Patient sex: M
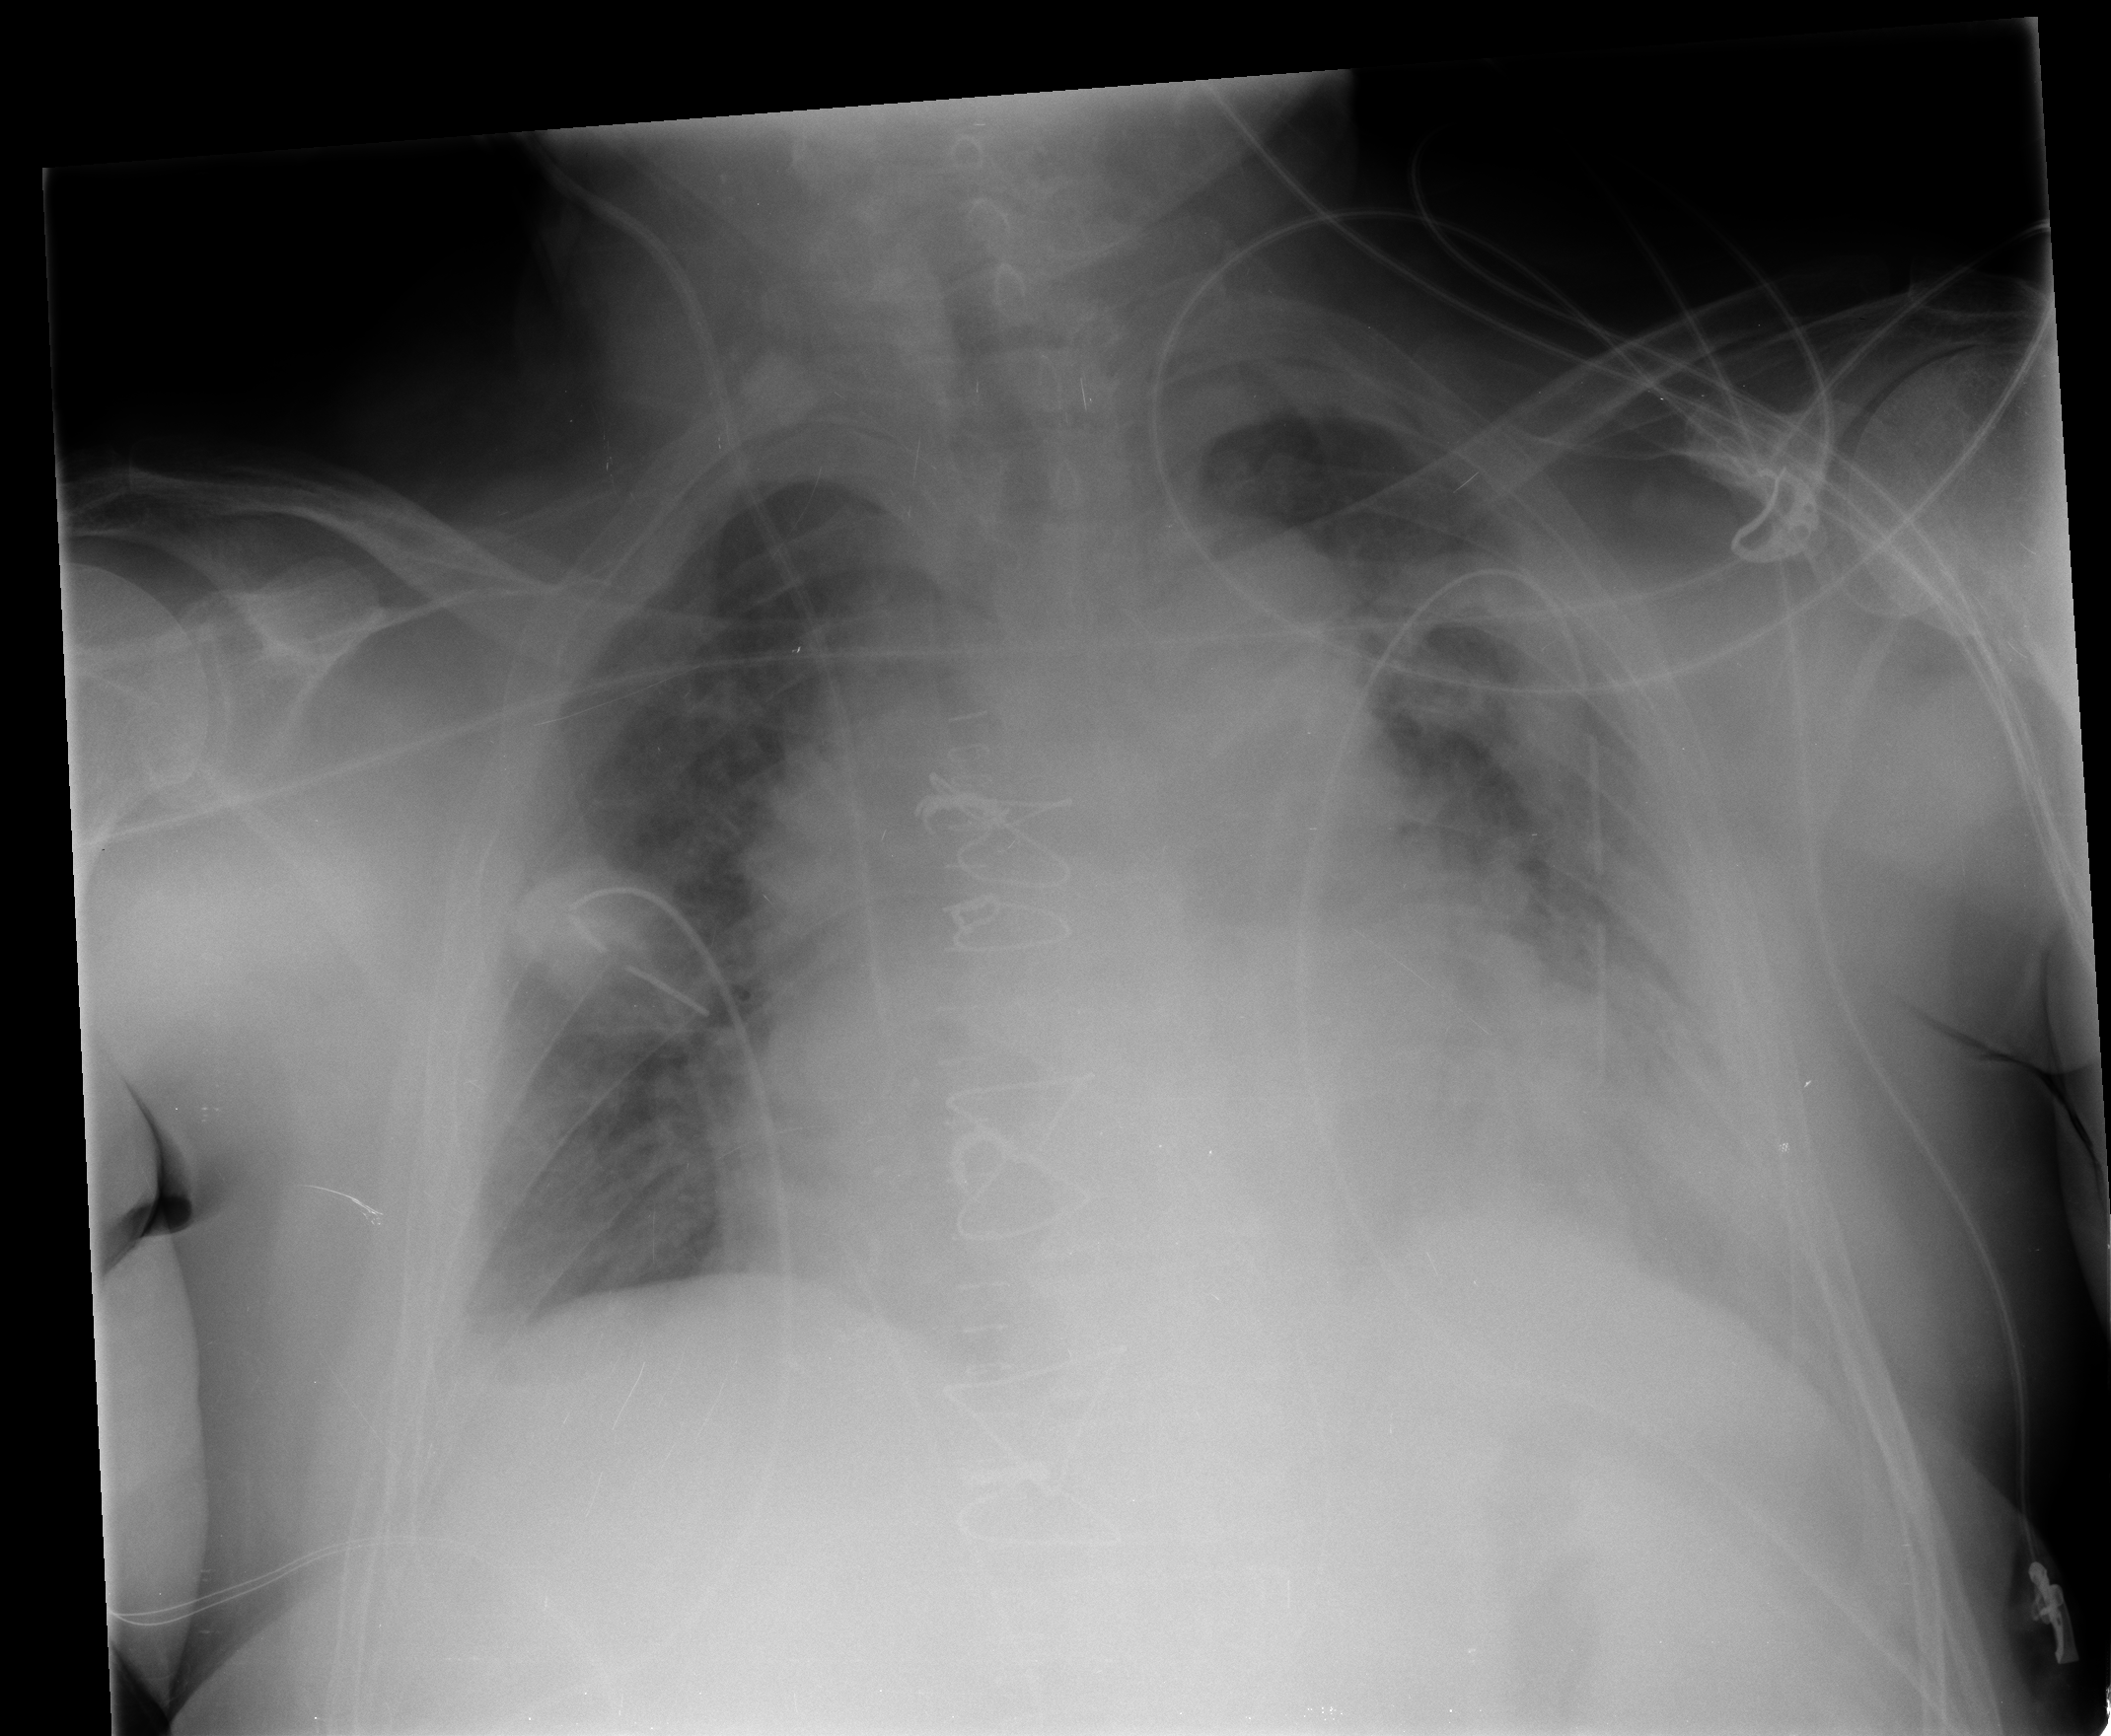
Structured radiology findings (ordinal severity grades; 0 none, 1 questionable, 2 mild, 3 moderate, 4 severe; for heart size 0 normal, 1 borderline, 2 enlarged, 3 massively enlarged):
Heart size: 2
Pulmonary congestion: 2
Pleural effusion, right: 1
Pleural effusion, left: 2
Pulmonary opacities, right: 0
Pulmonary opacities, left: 3
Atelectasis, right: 2
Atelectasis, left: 3